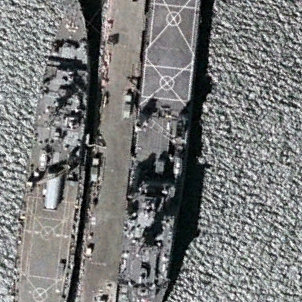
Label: combat